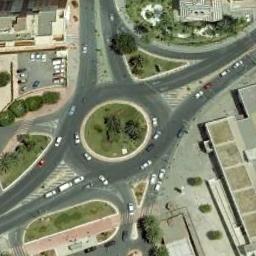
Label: roundabout